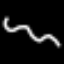
Label: squiggle